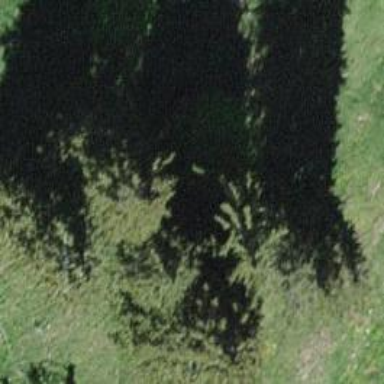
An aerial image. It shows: Needle-leaved tree in nature.